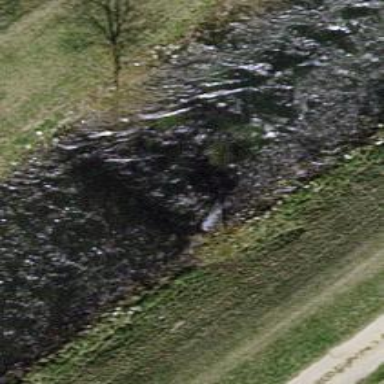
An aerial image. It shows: Weir in waterway.